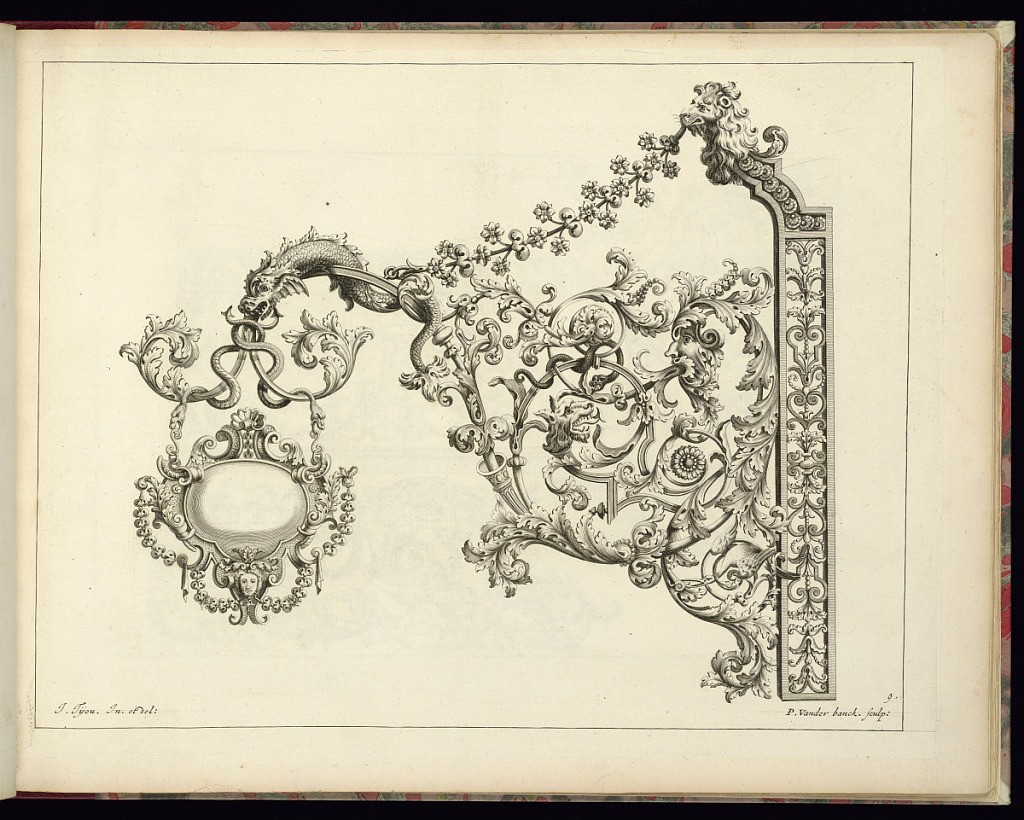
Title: Ironwork Bracket and Sign Design
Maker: Jean Tijou, French, active 1689 - 1712
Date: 1693
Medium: Etching on laid paper
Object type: Print
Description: Ironwork bracket and hanging sign design featuring festoons of leaves, a cartouche, snakes, dolphin, terminal figures, mask (mascaron), rosettes, fleurons, shell, foliate scrolls, and scrolling leaves (rinceaux). The plate is signed and numbered.